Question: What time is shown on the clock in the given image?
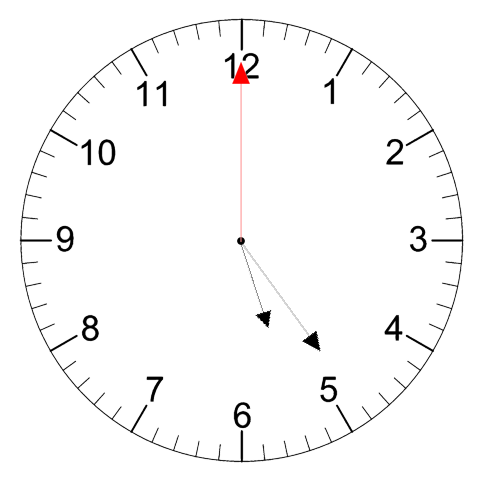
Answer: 05:24:00